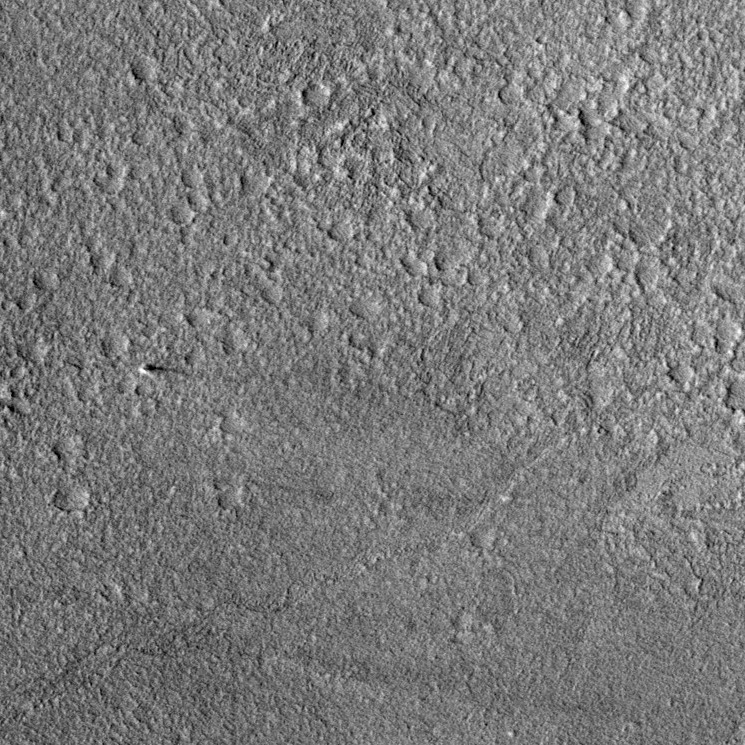
Label: dustdevil